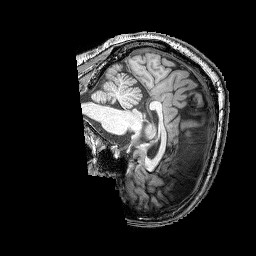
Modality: T1w
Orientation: sagittal
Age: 39
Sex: female
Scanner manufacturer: siemens
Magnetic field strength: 3 T
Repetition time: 2.25 s
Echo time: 0.00411 s